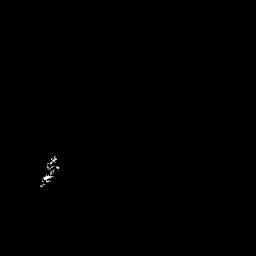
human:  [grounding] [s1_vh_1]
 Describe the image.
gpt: In the satellite image, there is  <ref>1 medium ship </ref> <box>[[14, 63, 23, 73, 0]]</box> located at left.